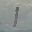
Label: 1